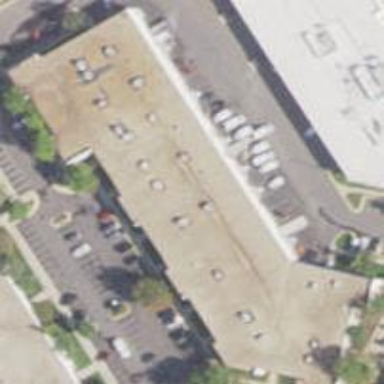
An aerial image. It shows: Office building.